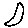
Label: moon